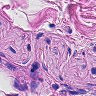
Metastatic tissue present: no